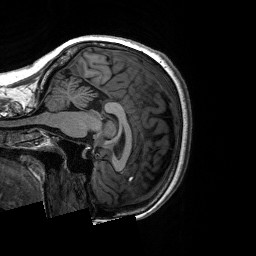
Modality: T1w
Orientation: sagittal
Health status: ill
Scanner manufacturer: siemens
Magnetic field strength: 3 T
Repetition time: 2.3 s
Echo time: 0.00226 s